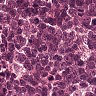
Metastatic tissue present: no